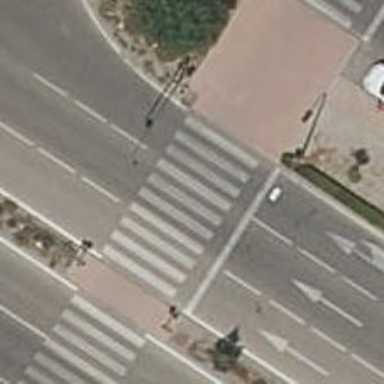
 there are traffic signals and zebra crossing."